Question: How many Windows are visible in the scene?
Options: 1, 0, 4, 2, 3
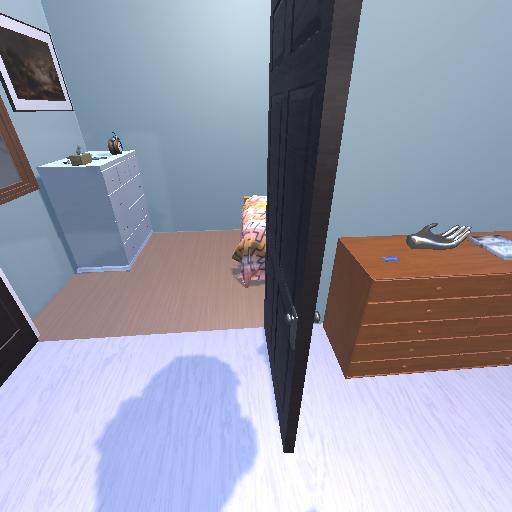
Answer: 1